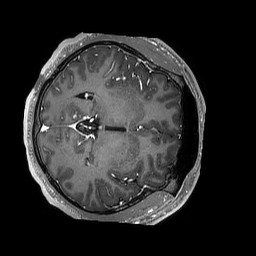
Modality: T1w
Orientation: axial
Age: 19
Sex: male
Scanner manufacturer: philips
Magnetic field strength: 3 T
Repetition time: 0.006601 s
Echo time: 0.00296 s